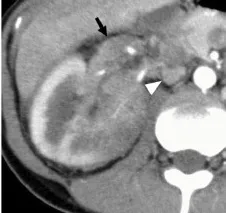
CT revealed the mass in the right kidney with a right renal vein thrombosis (black arrows). At dynamic contrast-enhanced CT , the solid portions of the mass were enhanced less intensely compared with the adjacent renal cortex, and . Enhanced more intensely compared with the adjacent renal medulla during the corticomedullary.
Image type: radiology (ct)